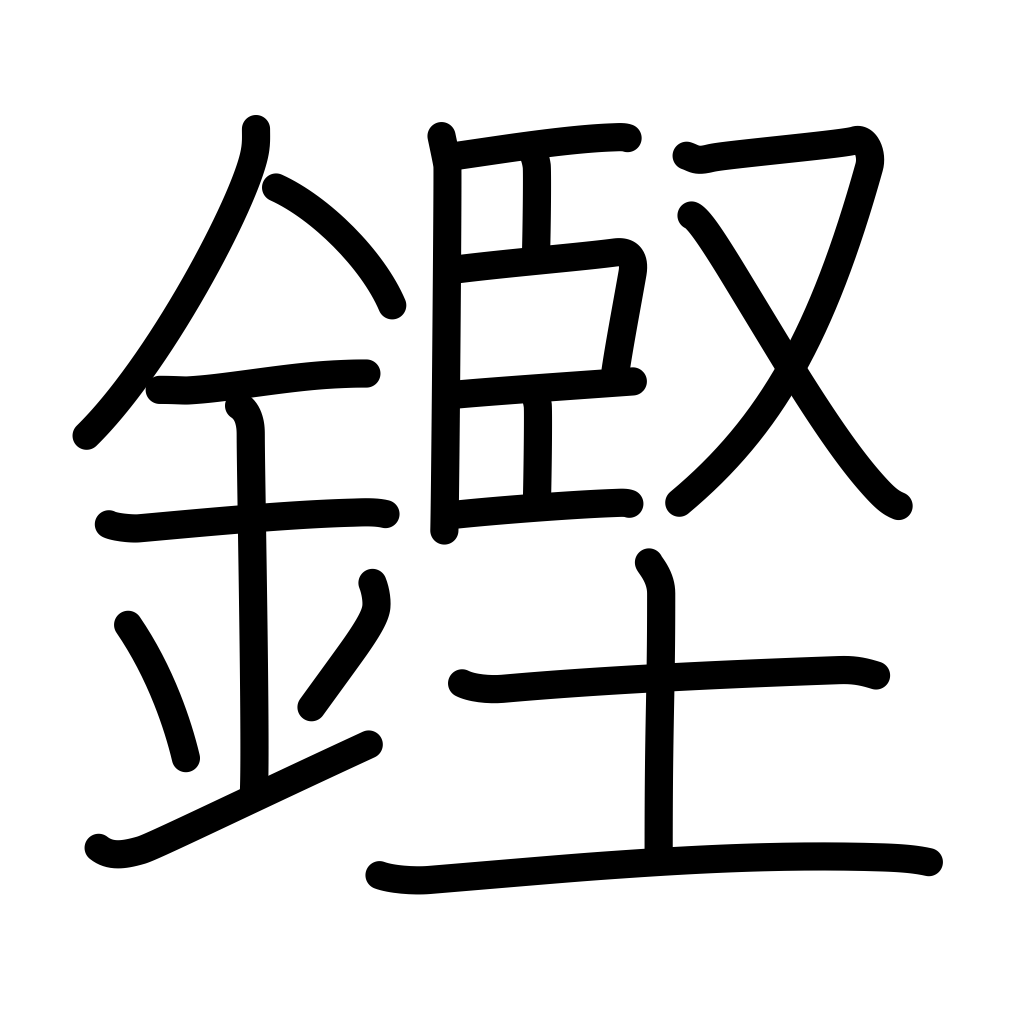
Meaning: clinking sound